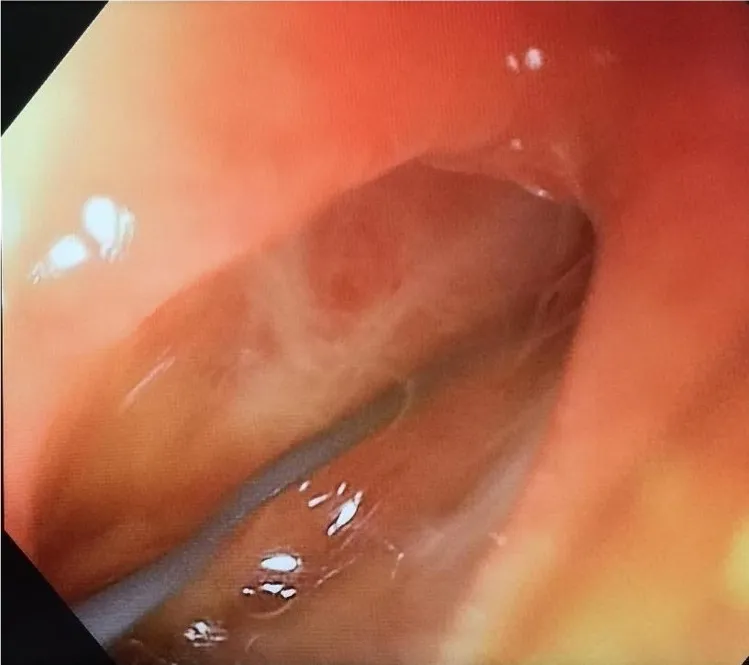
Duodenal bulb perforation with guidewire.
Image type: endoscopy (gi_endoscopy)